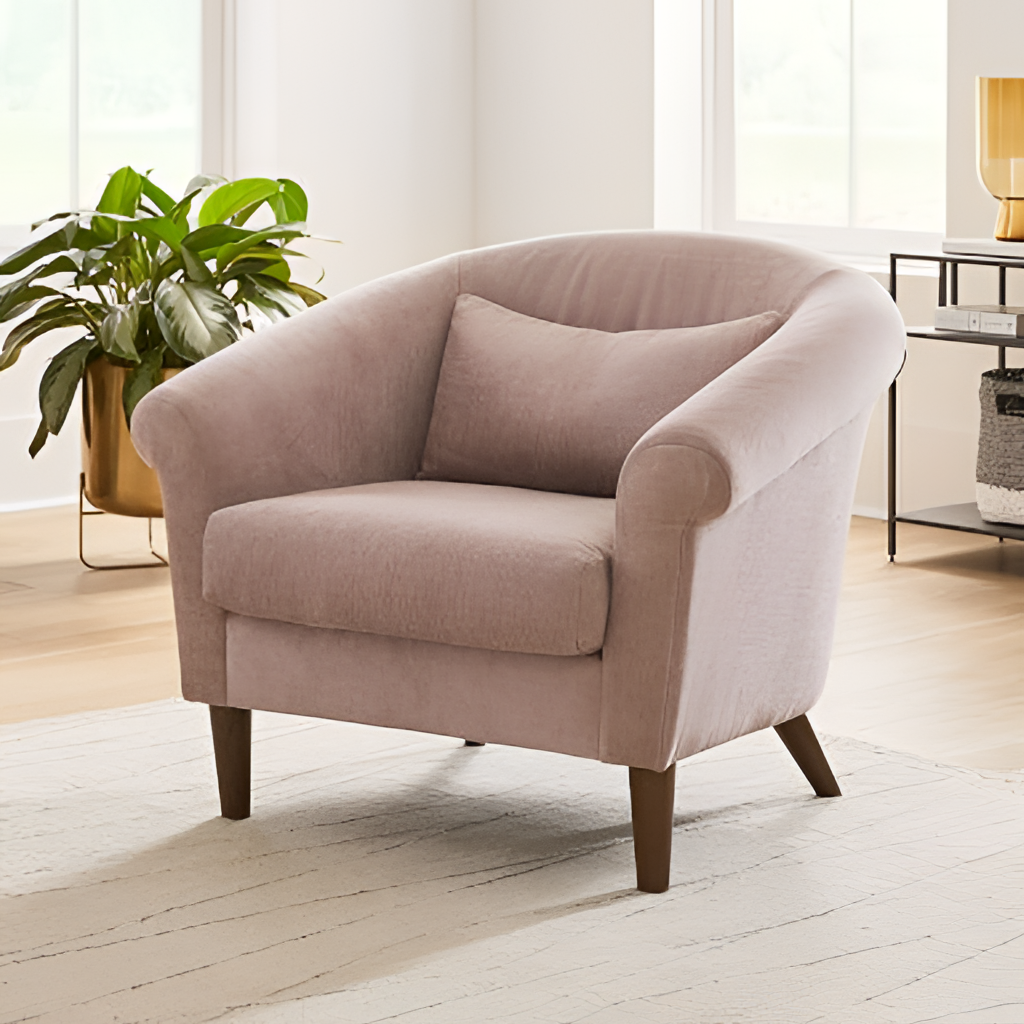
velvet armchair, living room, paint wallpaper, with solid pattern, modern, light wood flooring, with plank pattern